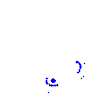
Particle: kaon